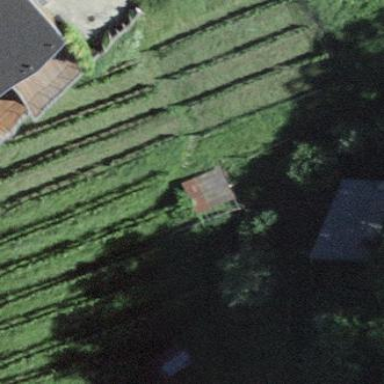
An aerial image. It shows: Vineyard where grapes are grown.